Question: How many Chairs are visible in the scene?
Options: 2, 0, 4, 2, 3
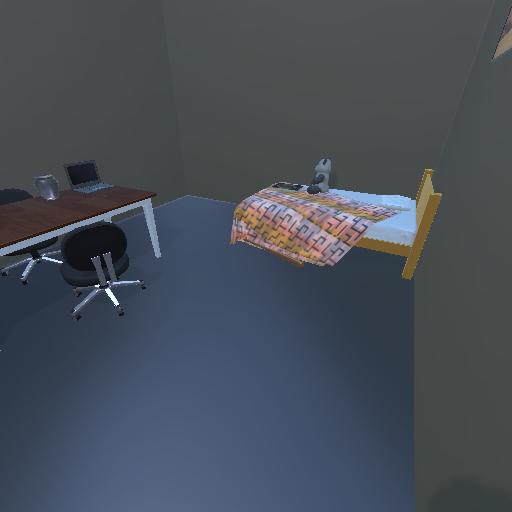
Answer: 2